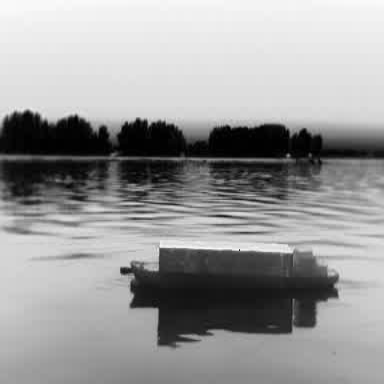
There is a fishing_boat in the infrared image.